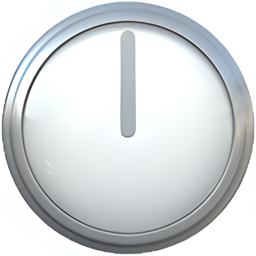
Name: clock face twelve oclock
Emoji: 🕛
Group: Travel & Places
Sub-group: time